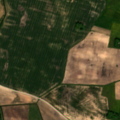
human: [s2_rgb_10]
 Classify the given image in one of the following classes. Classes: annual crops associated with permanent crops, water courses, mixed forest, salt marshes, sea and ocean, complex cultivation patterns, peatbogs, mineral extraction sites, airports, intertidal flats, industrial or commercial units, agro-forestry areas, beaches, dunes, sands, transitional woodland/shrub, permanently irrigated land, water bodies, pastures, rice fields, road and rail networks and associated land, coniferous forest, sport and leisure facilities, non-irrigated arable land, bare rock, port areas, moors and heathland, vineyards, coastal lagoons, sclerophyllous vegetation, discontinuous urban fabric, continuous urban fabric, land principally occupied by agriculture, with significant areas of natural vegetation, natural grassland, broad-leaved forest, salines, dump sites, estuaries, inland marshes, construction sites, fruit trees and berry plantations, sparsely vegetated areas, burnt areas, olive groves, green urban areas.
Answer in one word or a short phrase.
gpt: non-irrigated arable land, mixed forest